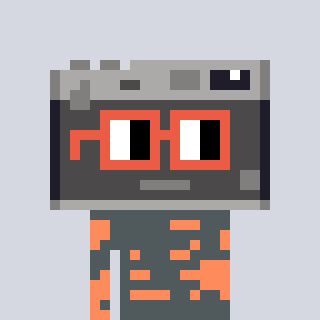
a pixel art character with square orange glasses, a camera-shaped head and a peachy-colored body on a cool background